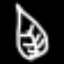
Label: leaf